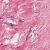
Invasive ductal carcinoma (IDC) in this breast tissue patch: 0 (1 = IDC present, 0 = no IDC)